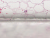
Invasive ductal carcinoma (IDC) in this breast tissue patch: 0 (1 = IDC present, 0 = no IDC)